Question: I've downloaded Jboss jboss-5.0.0.CR2-jdk6.zip file and extracted the zip. Then I've set system variable JBOSS_HOME=F:\jboss-5.0.0.CR2. When I'm trying to run the jboss by double click on run.bat it executes for a while and then windows are automatically closed. If I run the run.bat file from command prompt it shows the error depicted below:
I am not able to find out where is the problem, please help me.
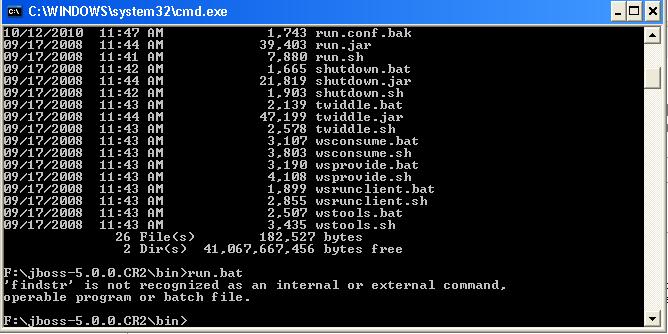
Answer: <URL>
The problem is findstr is not in your path, set it and restart command prompt .
You can set path containing findstr to rid out of this.
<URL> is material how to set path